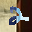
Label: 2